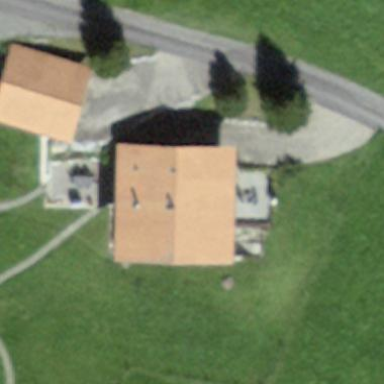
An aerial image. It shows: Residential building.